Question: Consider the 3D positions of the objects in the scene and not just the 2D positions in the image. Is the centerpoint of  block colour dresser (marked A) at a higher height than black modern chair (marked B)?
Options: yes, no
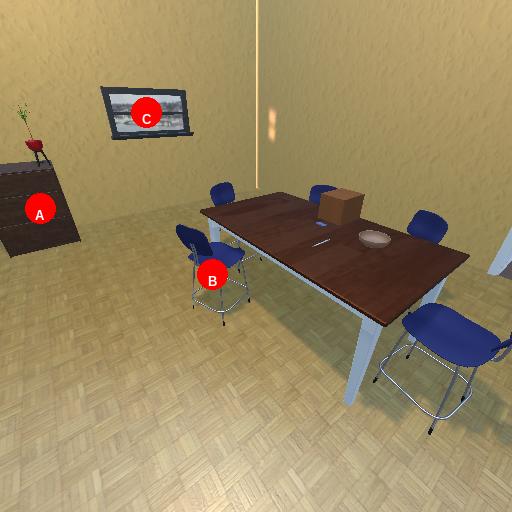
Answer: yes